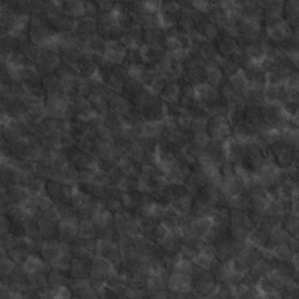
Label: non_frost